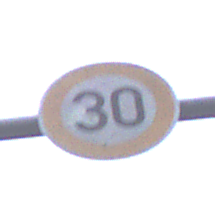
Verkehrszeichen: Geschwindigkeit30
Umgebung: Outdoor, Urban
Tageszeit: Midday
Wetter: Overcast
Licht: Natural
Jahreszeit: NotSpecified
Kontrast: LowContrast